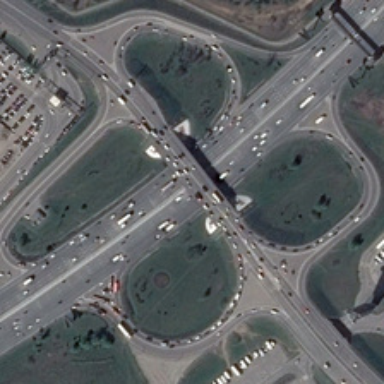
Some green plants are near a viaduct with many cars .